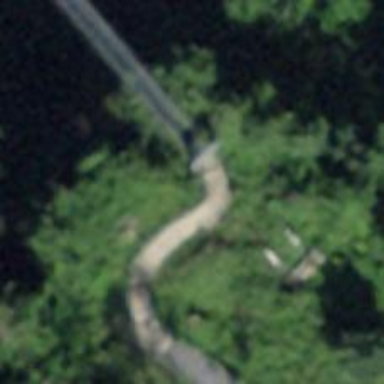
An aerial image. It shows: Footway road that crosses suspension bridge.